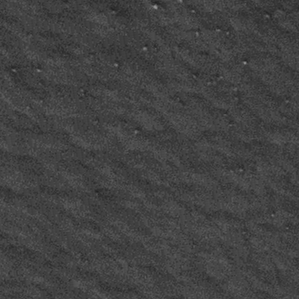
Label: frost